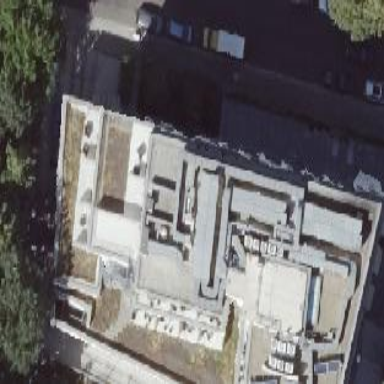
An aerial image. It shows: Part of building.